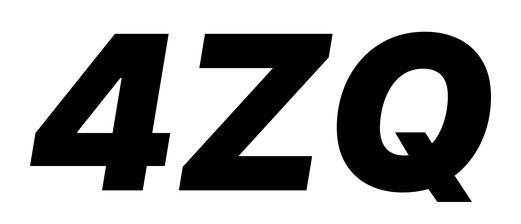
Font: Inter-Italic_Black_Italic